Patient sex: F
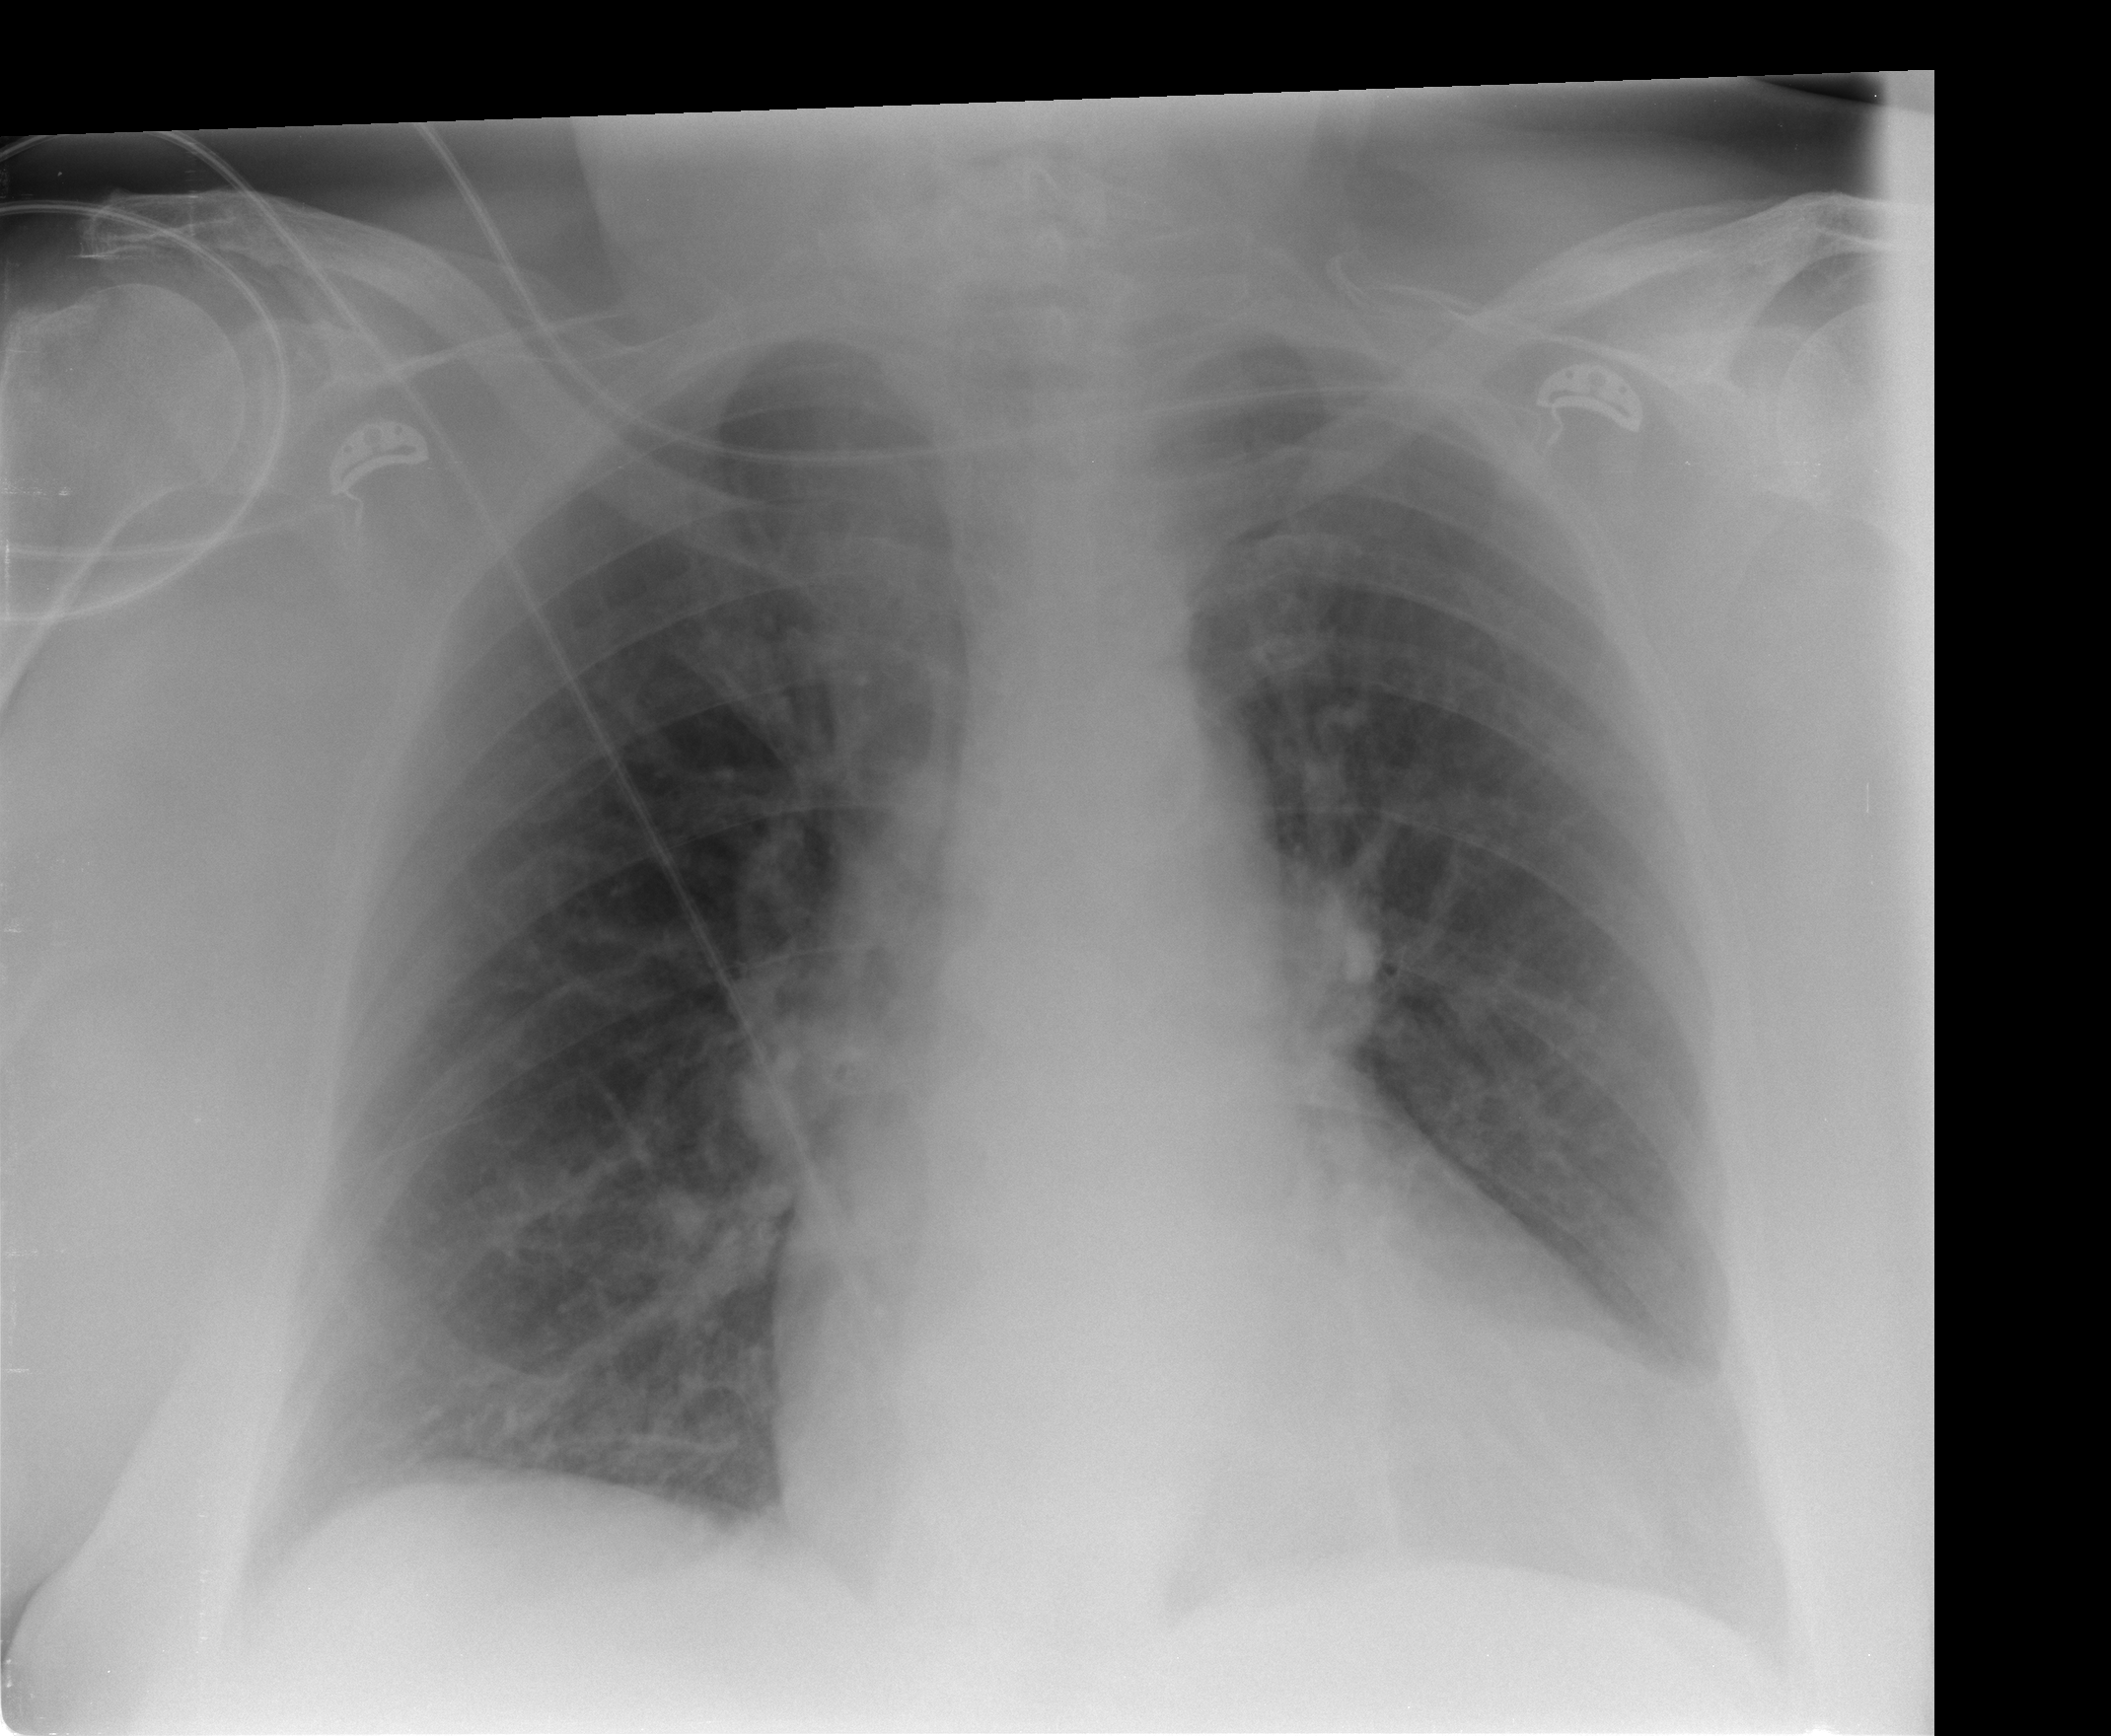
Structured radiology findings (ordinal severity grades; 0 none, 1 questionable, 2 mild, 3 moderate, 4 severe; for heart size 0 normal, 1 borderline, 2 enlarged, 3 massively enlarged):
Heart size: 1
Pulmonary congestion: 2
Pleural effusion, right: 0
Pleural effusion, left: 1
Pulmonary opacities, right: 0
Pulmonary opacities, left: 0
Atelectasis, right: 0
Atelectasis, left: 0